Interaction volume radius: 5 \u00c5
Interaction volume height: 20 \u00c5
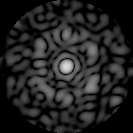
Disorder parameter: 0.7613